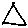
Label: triangle